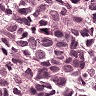
Metastatic tissue present: yes